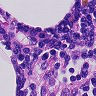
Metastatic tissue present: no